Field crop: maize
Growth stage: 2
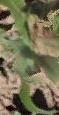
Species: maize